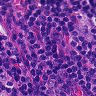
Metastatic tissue present: no